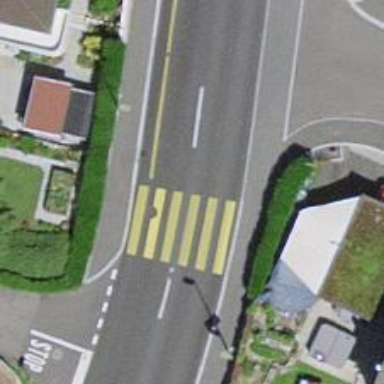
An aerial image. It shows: Smooth asphalt road in residential area.